Question: I have Latitude and Longitude of two position.
I already find out distance between this two position.
'''
CLLocation *locA = [[CLLocation alloc] initWithLatitude:[player.strLatitude floatValue] longitude:[player.strLongitude floatValue]];
CLLocation *locB = [[CLLocation alloc] initWithLatitude:app.lat longitude:app.lag];
CLLocationDistance distance = [locB distanceFromLocation:locA];
NSLog(@"Distance%f",distance);
[locA release]; [locB release];
'''
Now i want to find out angle between this two position.
In center there is one user position and i want to display other user location in that Cicle at apporipate angle.
Thanks for help.

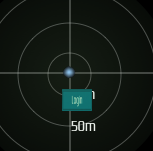
Answer: maybe this will help you
'''
- (CGFloat)angleBetweenLinesInRadians:(CGPoint)line1Start
line1End:(CGPoint)line1End
line2Start:(CGPoint)line2Start
line2End:(CGPoint)line2End
{
CGFloat a = line1End.x - line1Start.x;
CGFloat b = line1End.y - line1Start.y;
CGFloat c = line2End.x - line2Start.x;
CGFloat d = line2End.y - line2Start.y;
CGFloat line1Slope = (line1End.y - line1Start.y) / (line1End.x - line1Start.x);
CGFloat line2Slope = (line2End.y - line2Start.y) / (line2End.x - line2Start.x);
CGFloat degs = acosf(((a*c) + (b*d)) / ((sqrt(a*a + b*b)) * (sqrt(c*c + d*d))));
return (line2Slope > line1Slope) ? degs : -degs;
'''
}